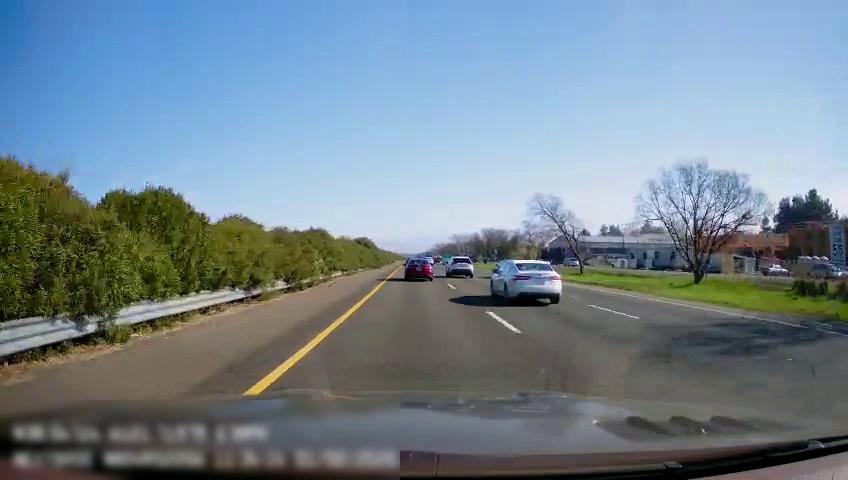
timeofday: Day
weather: Sunny
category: Drivable Space
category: Vehicles | Car
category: Vehicles | Car
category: Vehicles | Car
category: Vehicles | Bus
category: Vehicles | Truck
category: Lanes | Current Lane
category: Lanes | Current Lane
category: Lanes | Alternate Lane
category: Lanes | Alternate Lane